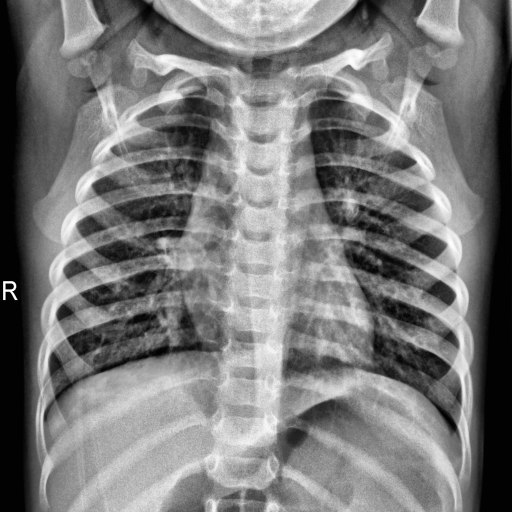
Finding: NORMAL